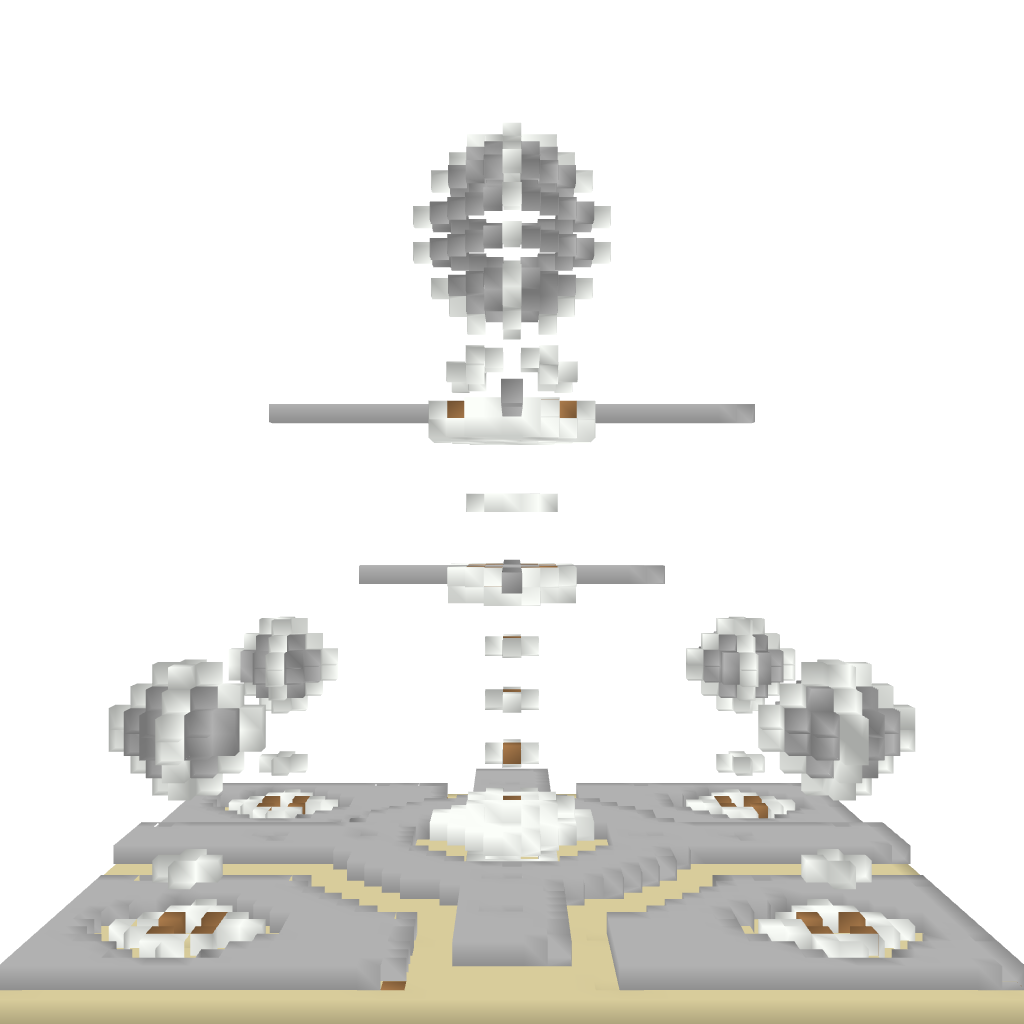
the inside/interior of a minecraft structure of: Paul's Fountain 01